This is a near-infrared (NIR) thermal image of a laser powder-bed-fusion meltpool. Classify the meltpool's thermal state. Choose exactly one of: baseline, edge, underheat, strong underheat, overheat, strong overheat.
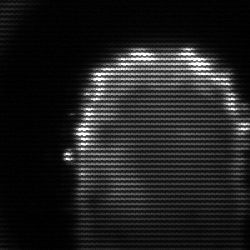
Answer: baseline